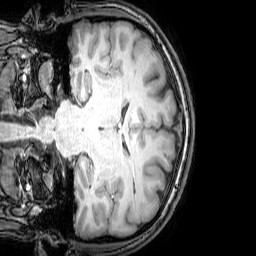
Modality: T1w
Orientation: coronal
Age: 20
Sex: male
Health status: healthy
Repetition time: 0.081 s
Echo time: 0.037 s